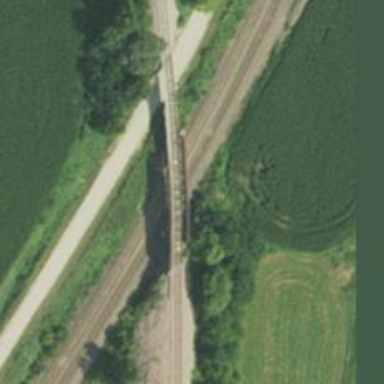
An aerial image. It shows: Railway track.